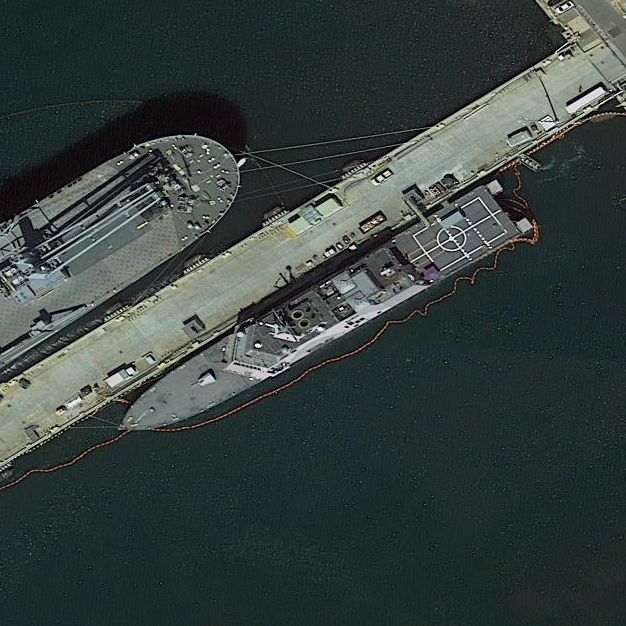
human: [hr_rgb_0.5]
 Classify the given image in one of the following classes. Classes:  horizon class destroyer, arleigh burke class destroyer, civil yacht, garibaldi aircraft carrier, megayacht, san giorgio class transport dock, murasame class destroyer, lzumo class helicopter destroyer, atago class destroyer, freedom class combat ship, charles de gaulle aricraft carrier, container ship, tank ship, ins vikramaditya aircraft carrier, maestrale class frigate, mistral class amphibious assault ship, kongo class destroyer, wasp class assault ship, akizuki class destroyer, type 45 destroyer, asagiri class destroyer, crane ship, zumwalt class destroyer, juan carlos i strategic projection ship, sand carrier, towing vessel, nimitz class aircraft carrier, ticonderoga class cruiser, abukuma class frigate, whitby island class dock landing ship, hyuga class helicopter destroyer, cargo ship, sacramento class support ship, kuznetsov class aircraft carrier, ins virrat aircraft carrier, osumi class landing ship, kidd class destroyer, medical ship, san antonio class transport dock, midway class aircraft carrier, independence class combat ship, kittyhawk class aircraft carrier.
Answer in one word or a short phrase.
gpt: Freedom class combat ship